Question: Sorry for such a basic question.
After using MS Visual Studio for 15 years, I recently moved to Apple and its Xcode. So I am really newbie in this new tool. I can work with some very basic parts of utilities as Referencing outlets or such stuff, but there are a lot of other stuff there that I had never seen in Visual Studio (as file owner, accessibility reference, ...)
I am looking for a good tutorial on that. Any one knows any? Any suggestions will be appreciated.

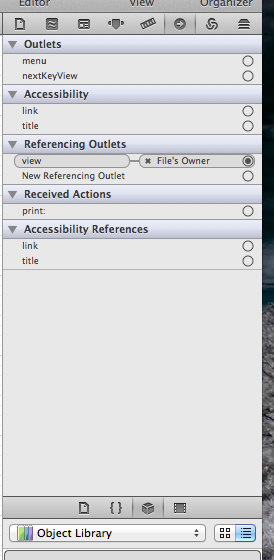
Answer: This is something like Properties menu in VS. the only difference is that you can simply change to Assistant editor and hold control+drag from each one directly to your code.
Remember this is based on MVC ( Model= data, View= what you see and Controller)
In fact view and model are almost separated and controller is the connector between them:
this may help in the picture above: everything is counted based on Controller: OUT-let can remind you OUT of controller: I mean commands from controller to something. and sender means what sends messages TO the controller. These will make codes just like delegate coding in Visual Studio when you drag and drop an object to the window and double click on them. The (id)sender is counterpart of (void)sender in VS.